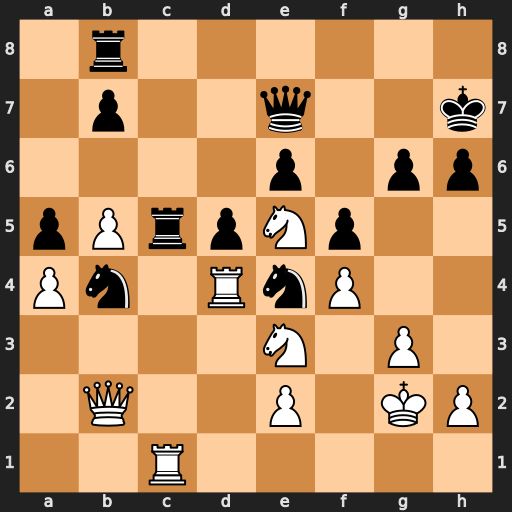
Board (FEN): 1r6/1p2q2k/4p1pp/pPrpNp2/Pn1RnP2/4N1P1/1Q2P1KP/2R5
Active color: w
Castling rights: -
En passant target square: -
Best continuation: Rxe4 Rxc1 Rxb4 axb4 Qxc1